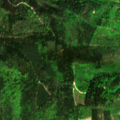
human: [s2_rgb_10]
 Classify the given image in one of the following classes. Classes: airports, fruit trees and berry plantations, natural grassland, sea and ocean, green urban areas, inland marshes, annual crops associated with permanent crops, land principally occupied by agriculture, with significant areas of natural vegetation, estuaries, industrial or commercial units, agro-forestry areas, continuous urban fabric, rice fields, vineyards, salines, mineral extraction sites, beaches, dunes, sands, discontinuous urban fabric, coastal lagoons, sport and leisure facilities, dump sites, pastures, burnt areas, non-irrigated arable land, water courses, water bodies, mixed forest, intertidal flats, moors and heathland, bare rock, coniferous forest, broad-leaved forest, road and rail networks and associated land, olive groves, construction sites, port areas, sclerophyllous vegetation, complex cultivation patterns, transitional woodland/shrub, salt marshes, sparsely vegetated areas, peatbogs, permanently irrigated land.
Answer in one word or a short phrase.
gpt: broad-leaved forest, coniferous forest, mixed forest